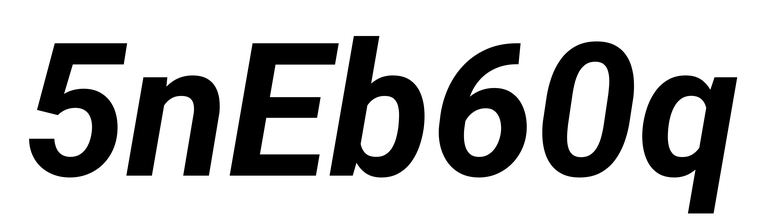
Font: Roboto-Italic_Bold_Italic